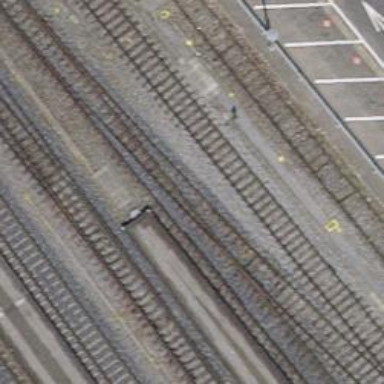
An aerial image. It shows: Rail siding with electrified contact lines.